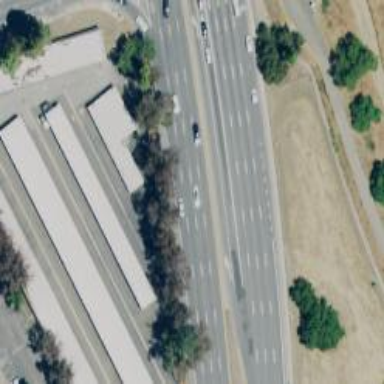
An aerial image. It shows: Trunk highway with expressway features.